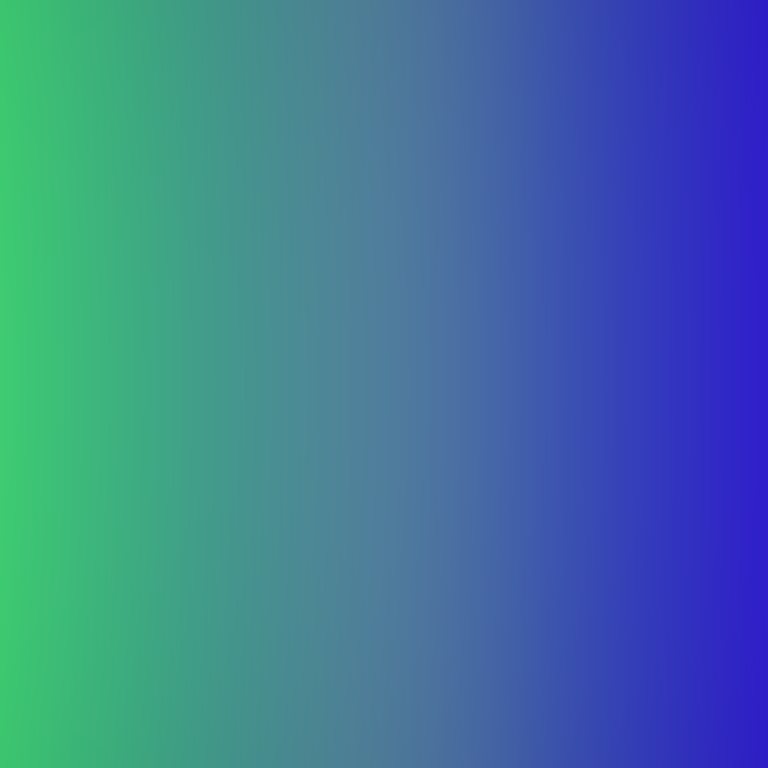
Abstract light effect, smooth gradient from vibrant green to deep blue, calm atmosphere, soft blend, no room, no furniture, no objects.